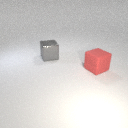
large red rubber cube to the right of large gray metal cube